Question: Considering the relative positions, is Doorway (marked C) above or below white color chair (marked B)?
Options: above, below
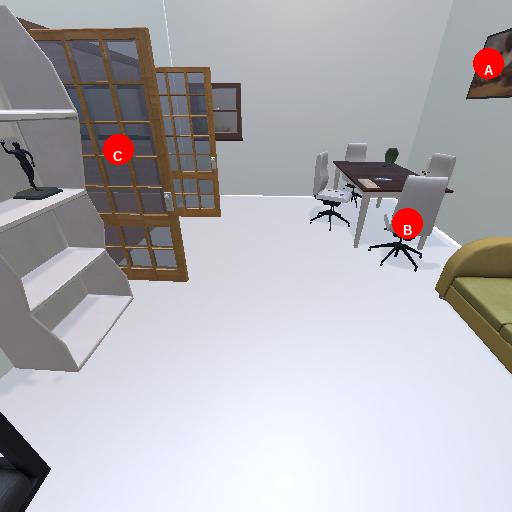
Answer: above